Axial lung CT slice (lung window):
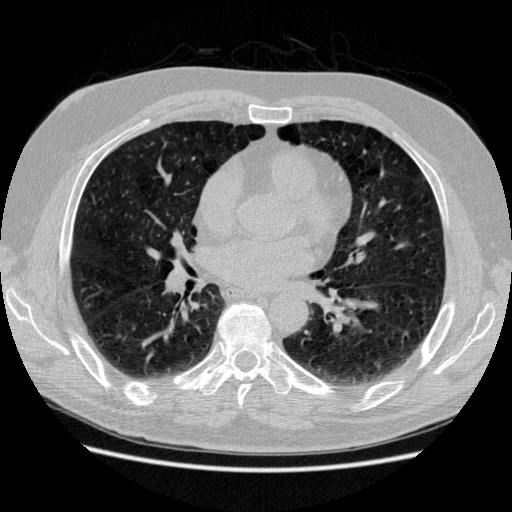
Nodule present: no